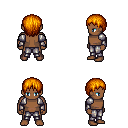
a pixel art fantasy rpg character, male body template, human, dark skin, steel arm armor, metal pants, dark blonde plain hairstyle, four views (front, back, left, right), 2x2 character sprite sheet, small pixel art, hard edges, no anti-aliasing